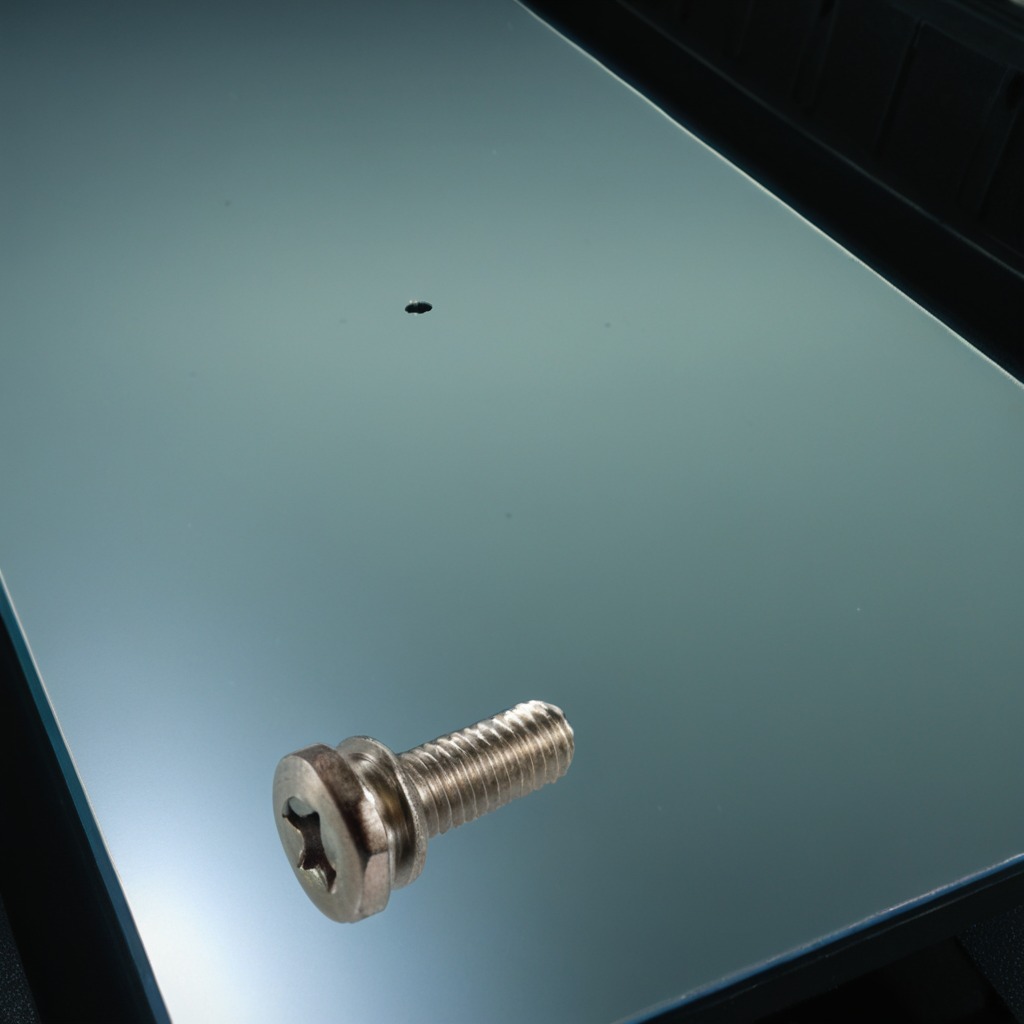
A metal screw is lying on the clean empty table in a railway signal maintenance room lit by harsh overhead fluorescents.